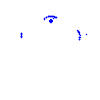
Particle: pion